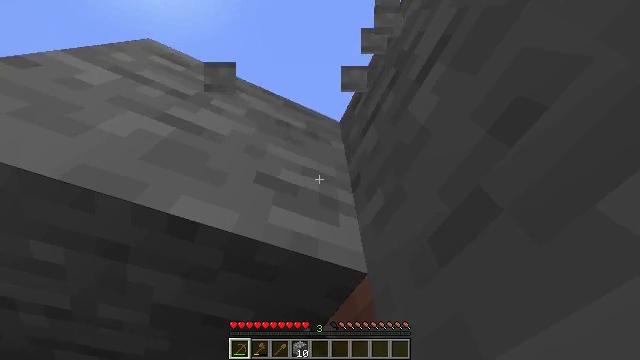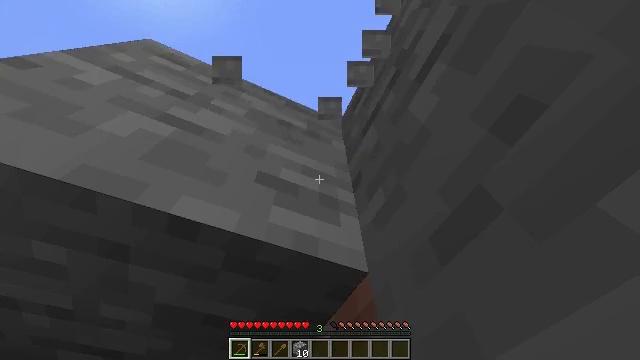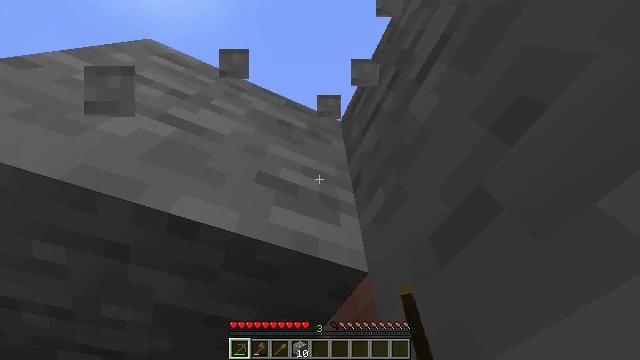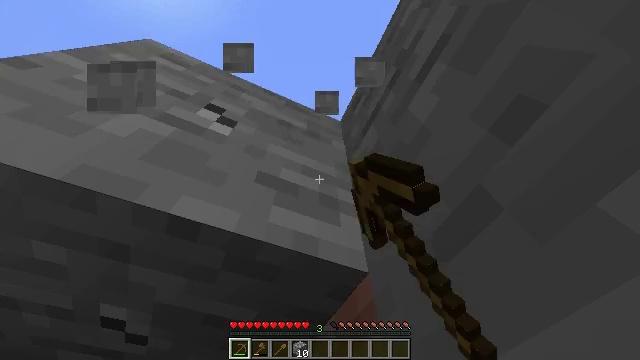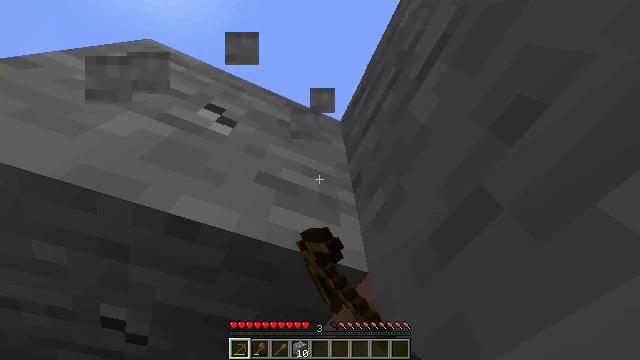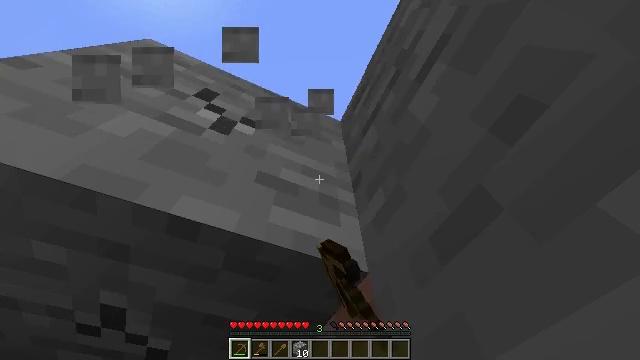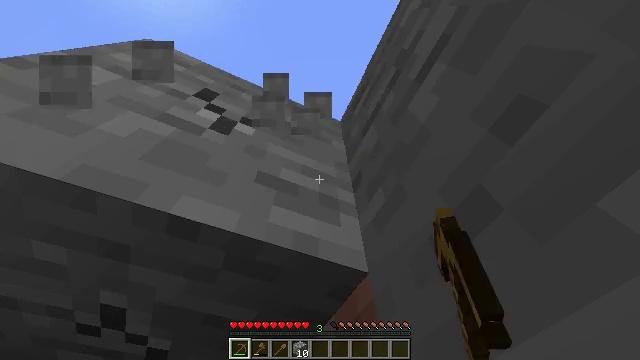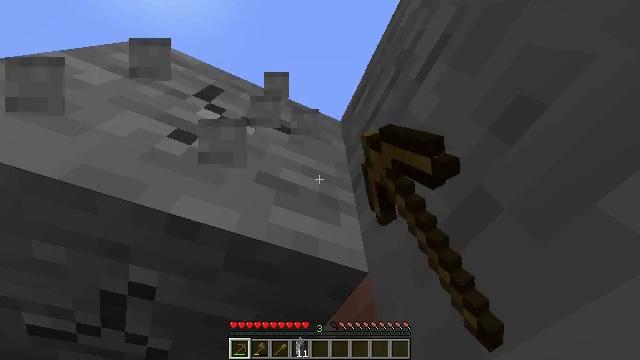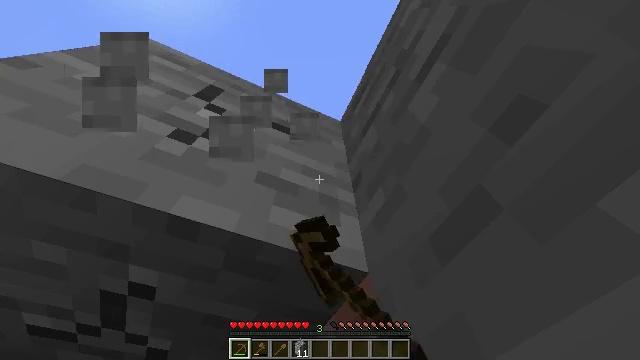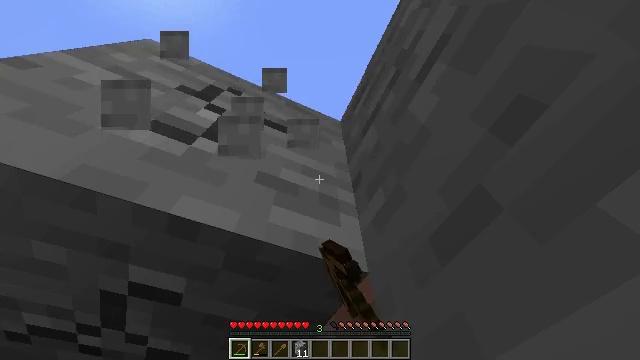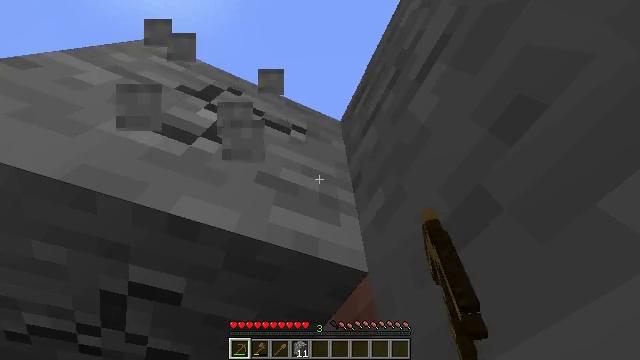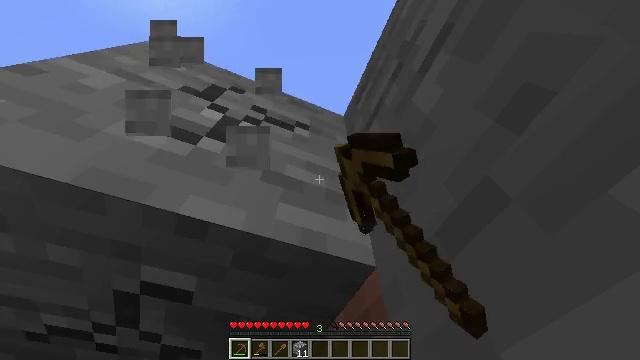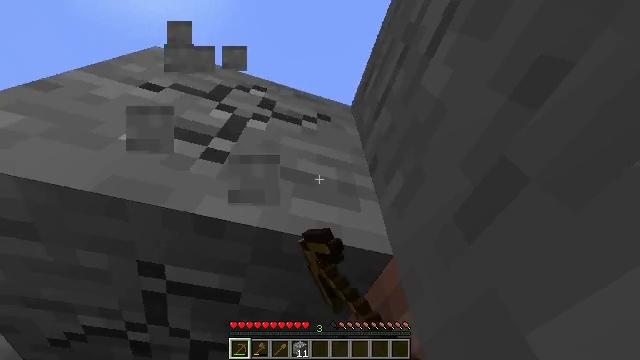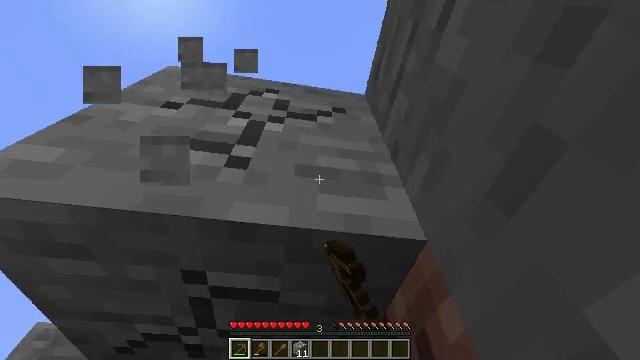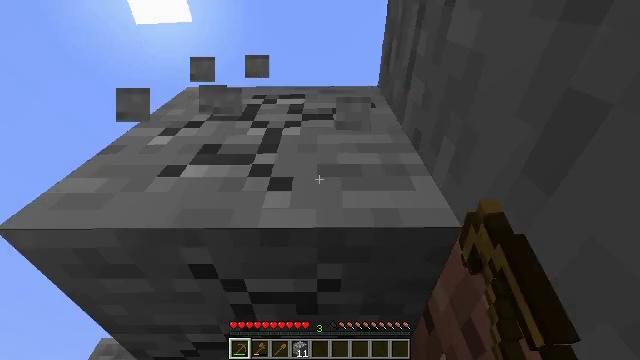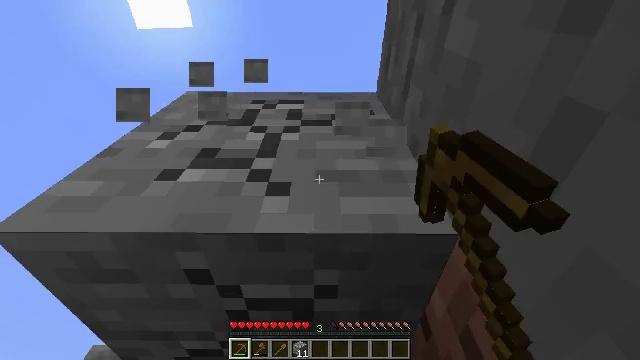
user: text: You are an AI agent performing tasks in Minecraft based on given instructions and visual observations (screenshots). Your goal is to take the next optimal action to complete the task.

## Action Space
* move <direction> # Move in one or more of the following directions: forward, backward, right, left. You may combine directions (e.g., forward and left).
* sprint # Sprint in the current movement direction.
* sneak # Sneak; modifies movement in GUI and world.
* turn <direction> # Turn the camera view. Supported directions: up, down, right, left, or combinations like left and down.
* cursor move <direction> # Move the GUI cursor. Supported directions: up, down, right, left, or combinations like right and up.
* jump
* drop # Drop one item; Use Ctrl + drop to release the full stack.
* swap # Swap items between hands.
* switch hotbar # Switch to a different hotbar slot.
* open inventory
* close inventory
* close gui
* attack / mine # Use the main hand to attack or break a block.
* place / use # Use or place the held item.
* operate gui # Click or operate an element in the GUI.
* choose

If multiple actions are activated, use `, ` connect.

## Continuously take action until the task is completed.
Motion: motion action
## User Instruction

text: Harvest stone in the caves.
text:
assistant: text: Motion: attack / mine
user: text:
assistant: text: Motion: attack / mine
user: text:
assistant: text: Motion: attack / mine
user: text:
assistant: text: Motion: attack / mine
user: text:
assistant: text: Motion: attack / mine
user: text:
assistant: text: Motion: attack / mine
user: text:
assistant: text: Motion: attack / mine
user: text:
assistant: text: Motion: attack / mine
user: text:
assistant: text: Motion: attack / mine
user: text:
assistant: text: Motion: attack / mine
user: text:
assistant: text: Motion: turn left, attack / mine
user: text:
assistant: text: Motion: turn left and down, attack / mine
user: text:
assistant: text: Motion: turn left and down, attack / mine
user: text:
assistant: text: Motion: turn left, attack / mine
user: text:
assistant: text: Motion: turn up, attack / mine
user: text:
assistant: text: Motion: turn down, attack / mine
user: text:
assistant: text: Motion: attack / mine
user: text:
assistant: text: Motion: attack / mine
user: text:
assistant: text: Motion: attack / mine
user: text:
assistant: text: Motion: attack / mine
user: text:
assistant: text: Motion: attack / mine
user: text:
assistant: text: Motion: attack / mine
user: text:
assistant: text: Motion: turn up, attack / mine
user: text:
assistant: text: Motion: turn left and down, attack / mine
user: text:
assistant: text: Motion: attack / mine
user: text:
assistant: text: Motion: attack / mine
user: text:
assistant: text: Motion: attack / mine
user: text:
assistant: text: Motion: attack / mine
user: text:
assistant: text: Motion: attack / mine
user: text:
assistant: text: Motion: move forward, attack / mine, jump